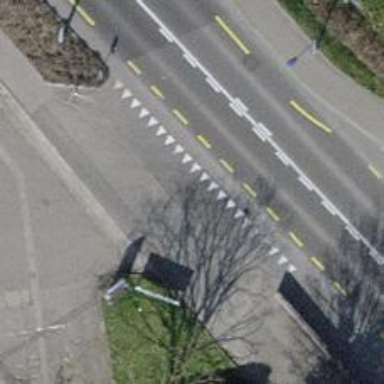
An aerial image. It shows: Asphalt footway with unmarked crossing.